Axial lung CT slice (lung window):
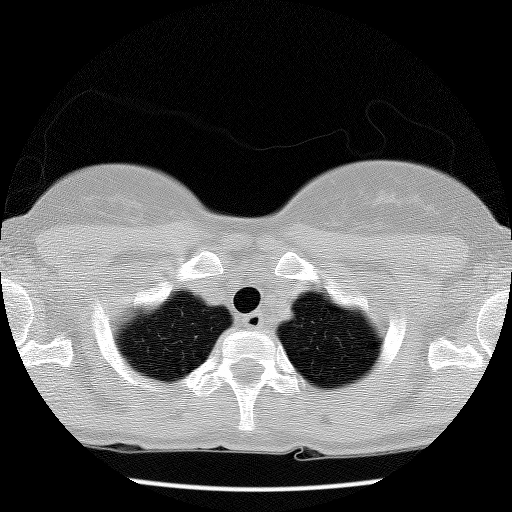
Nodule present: no